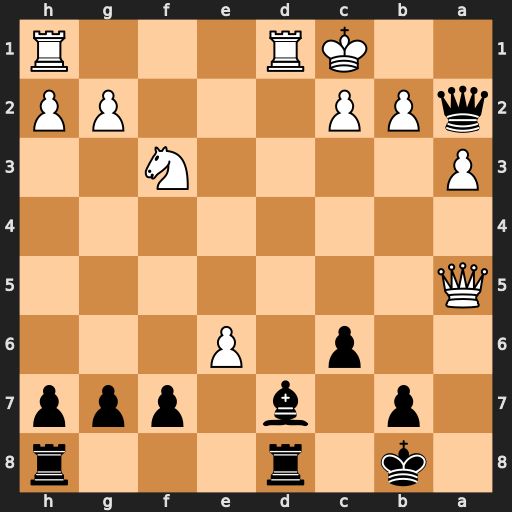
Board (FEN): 1k1r3r/1p1b1ppp/2p1P3/Q7/8/P4N2/qPP3PP/2KR3R
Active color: b
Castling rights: -
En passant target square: -
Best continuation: Qa1+ Kd2 Bxe6+ Ke2 Bc4+ Kf2 Rxd1